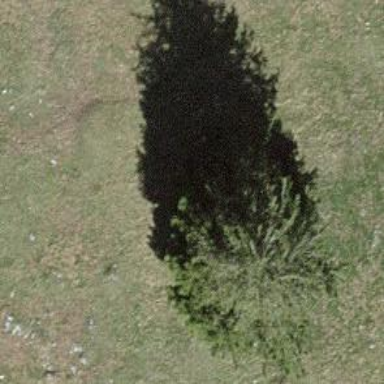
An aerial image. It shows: Beautiful tree in nature.